Field crop: maize
Growth stage: 2
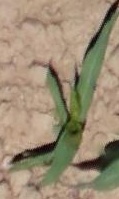
Species: maize